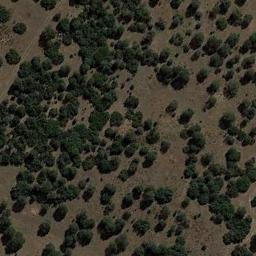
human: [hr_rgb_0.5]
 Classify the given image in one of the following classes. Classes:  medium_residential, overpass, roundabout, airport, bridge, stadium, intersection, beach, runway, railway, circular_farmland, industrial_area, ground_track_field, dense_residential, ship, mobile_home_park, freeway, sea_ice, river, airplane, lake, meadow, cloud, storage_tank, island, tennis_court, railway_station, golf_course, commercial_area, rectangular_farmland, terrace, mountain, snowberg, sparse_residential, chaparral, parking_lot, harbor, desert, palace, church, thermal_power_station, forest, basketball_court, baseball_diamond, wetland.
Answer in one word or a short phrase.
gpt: chaparral